Question: I want to customize my JFileChooser so that instead of saying "Folder Name" at the bottom I want to set it to say "Picture Name" and at the text field I don't want that to change based on where i'm clicking, i want it to just stay blank the whole time. Anyway I could do this. basically I just want to customize my JFileChooser:

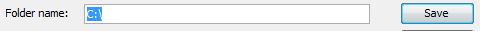
Answer: The file chooser wasn't designed to be customized in this way. The proper solution would be to customize the UI of the file chooser.
For a hack you can try using Darryl's <URL> class. The example shows you can access the text field. Once you have the text field you could add a DocumentFilter to prevent the document from being updated. Or you could change the font color to white so you don't see the text.
The code to access the label would be similar. Just find the label containing the text you want to change.